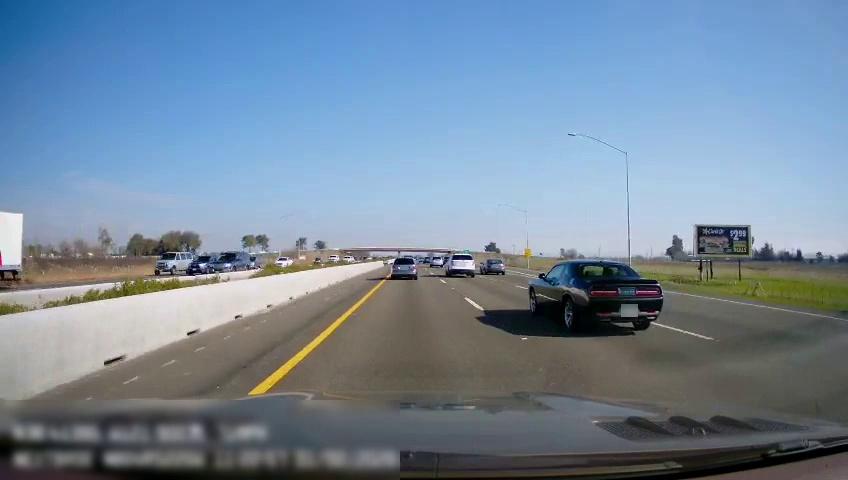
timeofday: Day
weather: Sunny
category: Drivable Space
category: Vehicles | Car
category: Vehicles | SUV
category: Vehicles | Car
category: Vehicles | Car
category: Vehicles | Truck
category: Vehicles | SUV
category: Vehicles | SUV
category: Vehicles | SUV
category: Vehicles | SUV
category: Vehicles | SUV
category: Vehicles | SUV
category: Vehicles | SUV
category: Lanes | Current Lane
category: Lanes | Current Lane
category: Lanes | Alternate Lane
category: Lanes | Alternate Lane